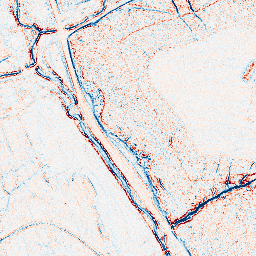
Category: edge_preserving
Decomposition family: bilateral
Decomposition parameters: d: 5
sigma_color: 25
sigma_space: 150
Upsampling method: quintic
Upsampling parameters: scale: 2
Upsampling scale: 2